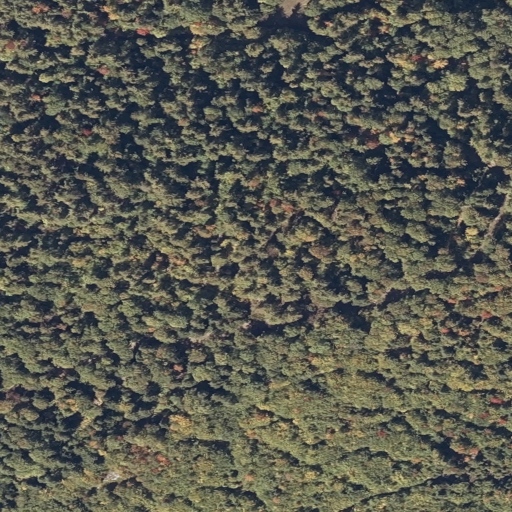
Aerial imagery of mountain in Maine named Choate Hill containing mixed forest, evergreen forest, deciduous forest, and shrub